Question: I'm currently studying the basics of javascript and I'm having a hard time understanding this diagram(below). When FirmAnswer.get() is called, why is the value 42!!? Isn't it should be undefined!! because if I'm not mistaken the in in refers to firmAnswer.

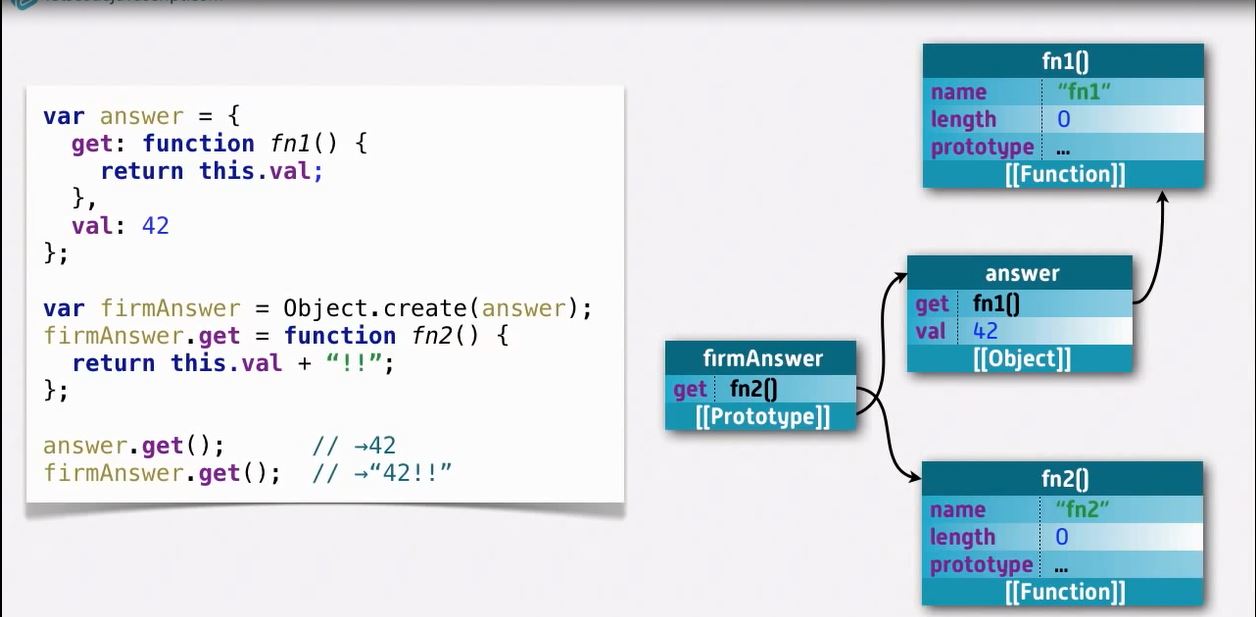
Answer: > because if I'm not mistaken the this in return this.val in function fn2() refers to firmAnswer
Yes, it does, but when you try to retrieve a property ('val') from an object, if the object itself doesn't have that property, the JavaScript engine looks to the object's prototype. 'firmAnswer''s prototype is 'answer' (because that's what 'Object.create' was used to set up), which have a 'val', and so that property's value is used. This is called the and is key to prototypical inheritance.
Here's a somewhat simpler example:
'''
// Create an object with a 'val'
var p = {
val: "p's value"
};
// Create an object using 'p' as its prototype
var o = Object.create(p);
// Use 'val' from 'o' -- since 'o' doesn't have 'val', the engine
// looks to 'p'
snippet.log(o.val); // "p's value"
// Give 'o' its own 'val'
o.val = "o's value";
// Use it
snippet.log(o.val); // "o's value"
// Since this is based on whether 'o' has 'val' at all
// (not the *value* of 'val'), we can *remove* 'val'
// from 'o' and start using 'p''s again:
// Remove 'val' from 'o' entirely
delete o.val;
// Use 'val' again -- and we're back to using 'p''s
snippet.log(o.val); // "p' s value ""
'''
'''
<!-- Script provides the 'snippet' object, see http://meta.stackexchange.com/a/2<PHONE> -->
<script src="http://tjcrowder.github.io/simple-snippets-console/snippet.js"></script>
'''